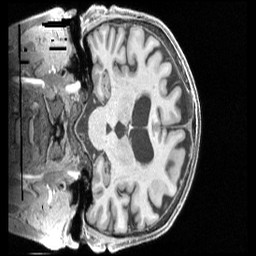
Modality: T1w
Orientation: coronal
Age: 67
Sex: female
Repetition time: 2.4 s
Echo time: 0.00222 s